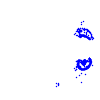
Particle: electron